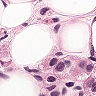
Metastatic tissue present: yes